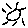
Label: sun